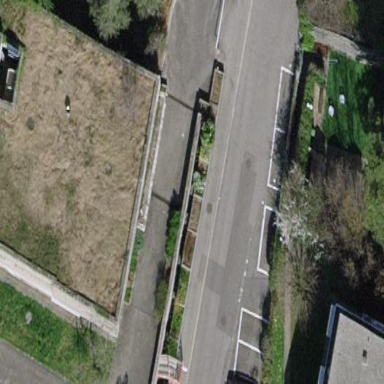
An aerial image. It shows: Office building with flat roof.